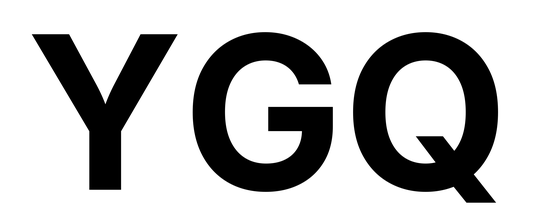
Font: Inter_Bold